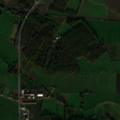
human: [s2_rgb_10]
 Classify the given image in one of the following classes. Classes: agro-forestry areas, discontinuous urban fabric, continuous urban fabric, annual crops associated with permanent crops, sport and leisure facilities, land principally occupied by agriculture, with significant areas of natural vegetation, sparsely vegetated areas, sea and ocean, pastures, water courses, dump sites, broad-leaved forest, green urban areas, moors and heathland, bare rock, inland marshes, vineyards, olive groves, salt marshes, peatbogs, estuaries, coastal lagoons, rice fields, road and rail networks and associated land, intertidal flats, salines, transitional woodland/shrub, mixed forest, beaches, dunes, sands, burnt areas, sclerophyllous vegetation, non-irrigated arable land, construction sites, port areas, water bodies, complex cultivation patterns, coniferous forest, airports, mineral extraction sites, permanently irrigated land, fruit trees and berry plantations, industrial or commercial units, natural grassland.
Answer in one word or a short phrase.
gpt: non-irrigated arable land, pastures, complex cultivation patterns, land principally occupied by agriculture, with significant areas of natural vegetation, broad-leaved forest